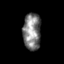
Tissue: skin
Cell type: T cells
Senescence score: 0.6887
Nuclear area (px): 648
Mean DAPI intensity: 127.909